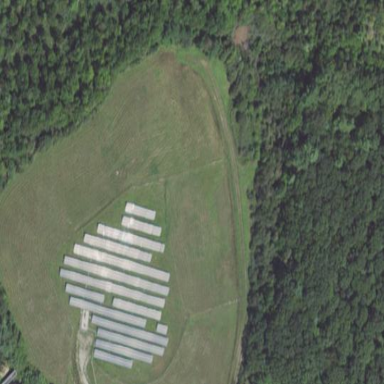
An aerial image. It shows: Solar power plant utilizing photovoltaic technology.